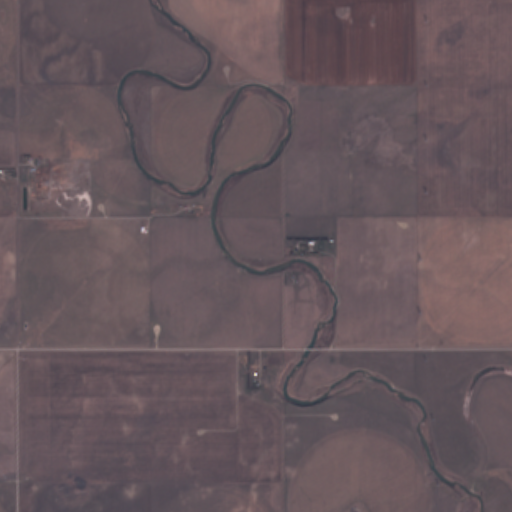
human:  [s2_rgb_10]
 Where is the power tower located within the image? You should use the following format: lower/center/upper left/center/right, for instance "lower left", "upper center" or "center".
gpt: The power tower is located in the right of the image.
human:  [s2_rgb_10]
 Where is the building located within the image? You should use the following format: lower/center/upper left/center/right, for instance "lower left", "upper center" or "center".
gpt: There is no building in the image.